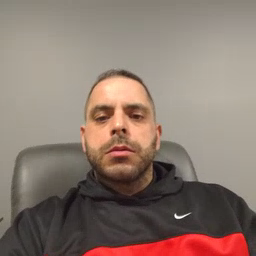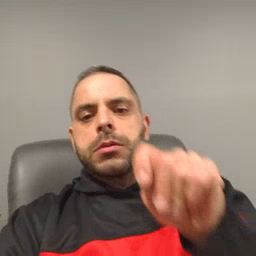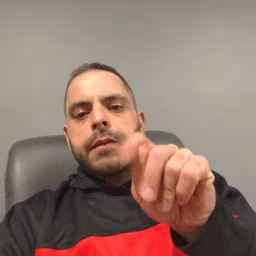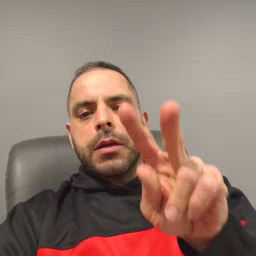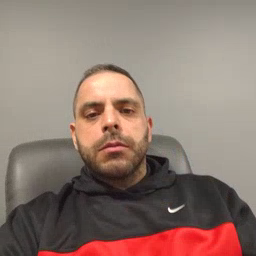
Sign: TV